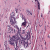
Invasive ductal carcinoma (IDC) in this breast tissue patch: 1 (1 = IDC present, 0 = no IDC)